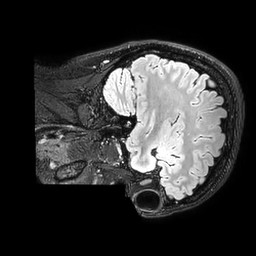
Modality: FLAIR
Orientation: sagittal
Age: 31
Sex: female
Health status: ill
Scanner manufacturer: philips
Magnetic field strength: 3 T
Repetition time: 4.8 s
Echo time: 0.3024 s